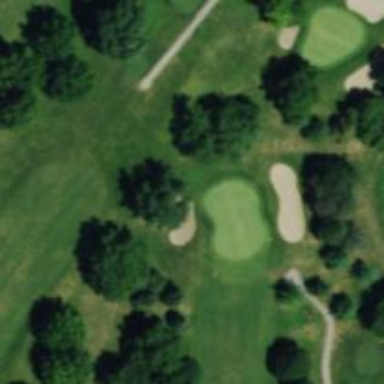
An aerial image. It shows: View of golf hole.